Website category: university
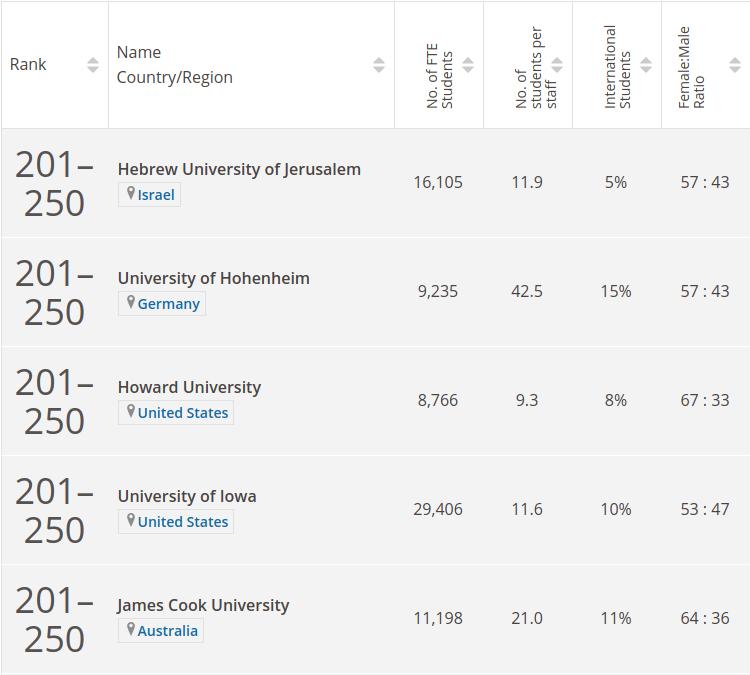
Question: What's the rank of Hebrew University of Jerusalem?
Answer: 201250

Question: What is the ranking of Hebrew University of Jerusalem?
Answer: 201250

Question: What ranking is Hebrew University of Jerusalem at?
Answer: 201250

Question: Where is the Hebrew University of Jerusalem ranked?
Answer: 201250

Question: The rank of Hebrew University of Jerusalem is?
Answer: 201250

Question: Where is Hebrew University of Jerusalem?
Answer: Israel

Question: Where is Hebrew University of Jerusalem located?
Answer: Israel

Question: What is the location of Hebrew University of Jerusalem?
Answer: Israel

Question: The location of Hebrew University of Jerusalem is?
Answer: Israel

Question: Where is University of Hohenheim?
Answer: Germany

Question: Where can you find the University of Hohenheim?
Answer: Germany

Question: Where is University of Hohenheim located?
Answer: Germany

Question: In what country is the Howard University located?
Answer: United States

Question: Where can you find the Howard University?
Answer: United States

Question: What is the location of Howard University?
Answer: United States

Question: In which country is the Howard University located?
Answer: United States

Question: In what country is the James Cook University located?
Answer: Australia

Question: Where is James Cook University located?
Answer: Australia

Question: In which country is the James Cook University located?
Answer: Australia

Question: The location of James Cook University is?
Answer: Australia

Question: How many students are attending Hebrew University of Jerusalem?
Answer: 16,105

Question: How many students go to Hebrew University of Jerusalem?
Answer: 16,105

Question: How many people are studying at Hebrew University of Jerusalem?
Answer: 16,105

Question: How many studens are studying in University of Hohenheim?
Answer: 9,235

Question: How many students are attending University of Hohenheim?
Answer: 9,235

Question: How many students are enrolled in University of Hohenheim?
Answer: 9,235

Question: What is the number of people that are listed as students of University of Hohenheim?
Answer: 9,235

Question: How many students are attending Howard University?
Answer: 8,766

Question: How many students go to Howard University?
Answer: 8,766

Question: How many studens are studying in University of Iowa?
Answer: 29,406

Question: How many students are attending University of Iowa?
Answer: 29,406

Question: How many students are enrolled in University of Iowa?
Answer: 29,406

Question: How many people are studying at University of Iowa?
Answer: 29,406

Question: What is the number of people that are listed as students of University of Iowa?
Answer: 29,406

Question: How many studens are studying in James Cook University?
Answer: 11,198

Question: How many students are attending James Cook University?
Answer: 11,198

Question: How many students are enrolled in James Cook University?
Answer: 11,198

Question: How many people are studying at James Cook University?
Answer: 11,198

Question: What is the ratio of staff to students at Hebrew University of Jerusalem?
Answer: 11.9

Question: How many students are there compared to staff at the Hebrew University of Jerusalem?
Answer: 11.9

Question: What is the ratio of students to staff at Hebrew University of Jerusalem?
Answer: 11.9

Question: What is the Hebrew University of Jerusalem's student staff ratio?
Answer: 11.9

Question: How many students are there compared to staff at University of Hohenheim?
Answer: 42.5

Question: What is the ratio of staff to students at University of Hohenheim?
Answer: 42.5

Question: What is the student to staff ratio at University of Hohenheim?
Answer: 42.5

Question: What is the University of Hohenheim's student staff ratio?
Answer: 42.5

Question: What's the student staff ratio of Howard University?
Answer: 9.3

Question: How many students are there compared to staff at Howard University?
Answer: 9.3

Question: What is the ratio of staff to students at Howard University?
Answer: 9.3

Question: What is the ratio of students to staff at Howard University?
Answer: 9.3

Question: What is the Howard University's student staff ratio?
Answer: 9.3

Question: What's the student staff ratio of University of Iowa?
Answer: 11.6

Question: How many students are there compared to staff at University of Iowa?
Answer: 11.6

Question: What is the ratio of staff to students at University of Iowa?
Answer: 11.6

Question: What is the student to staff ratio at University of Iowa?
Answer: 11.6

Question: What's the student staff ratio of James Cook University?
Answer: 21.0

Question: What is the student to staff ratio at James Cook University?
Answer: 21.0

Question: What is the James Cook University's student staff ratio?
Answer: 21.0

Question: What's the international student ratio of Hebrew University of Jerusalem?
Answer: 5%

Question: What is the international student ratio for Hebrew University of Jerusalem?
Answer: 5%

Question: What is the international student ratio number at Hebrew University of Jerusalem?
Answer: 5%

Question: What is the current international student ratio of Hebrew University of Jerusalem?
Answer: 5%

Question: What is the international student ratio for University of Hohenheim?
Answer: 15%

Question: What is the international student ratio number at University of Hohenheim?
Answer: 15%